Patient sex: F
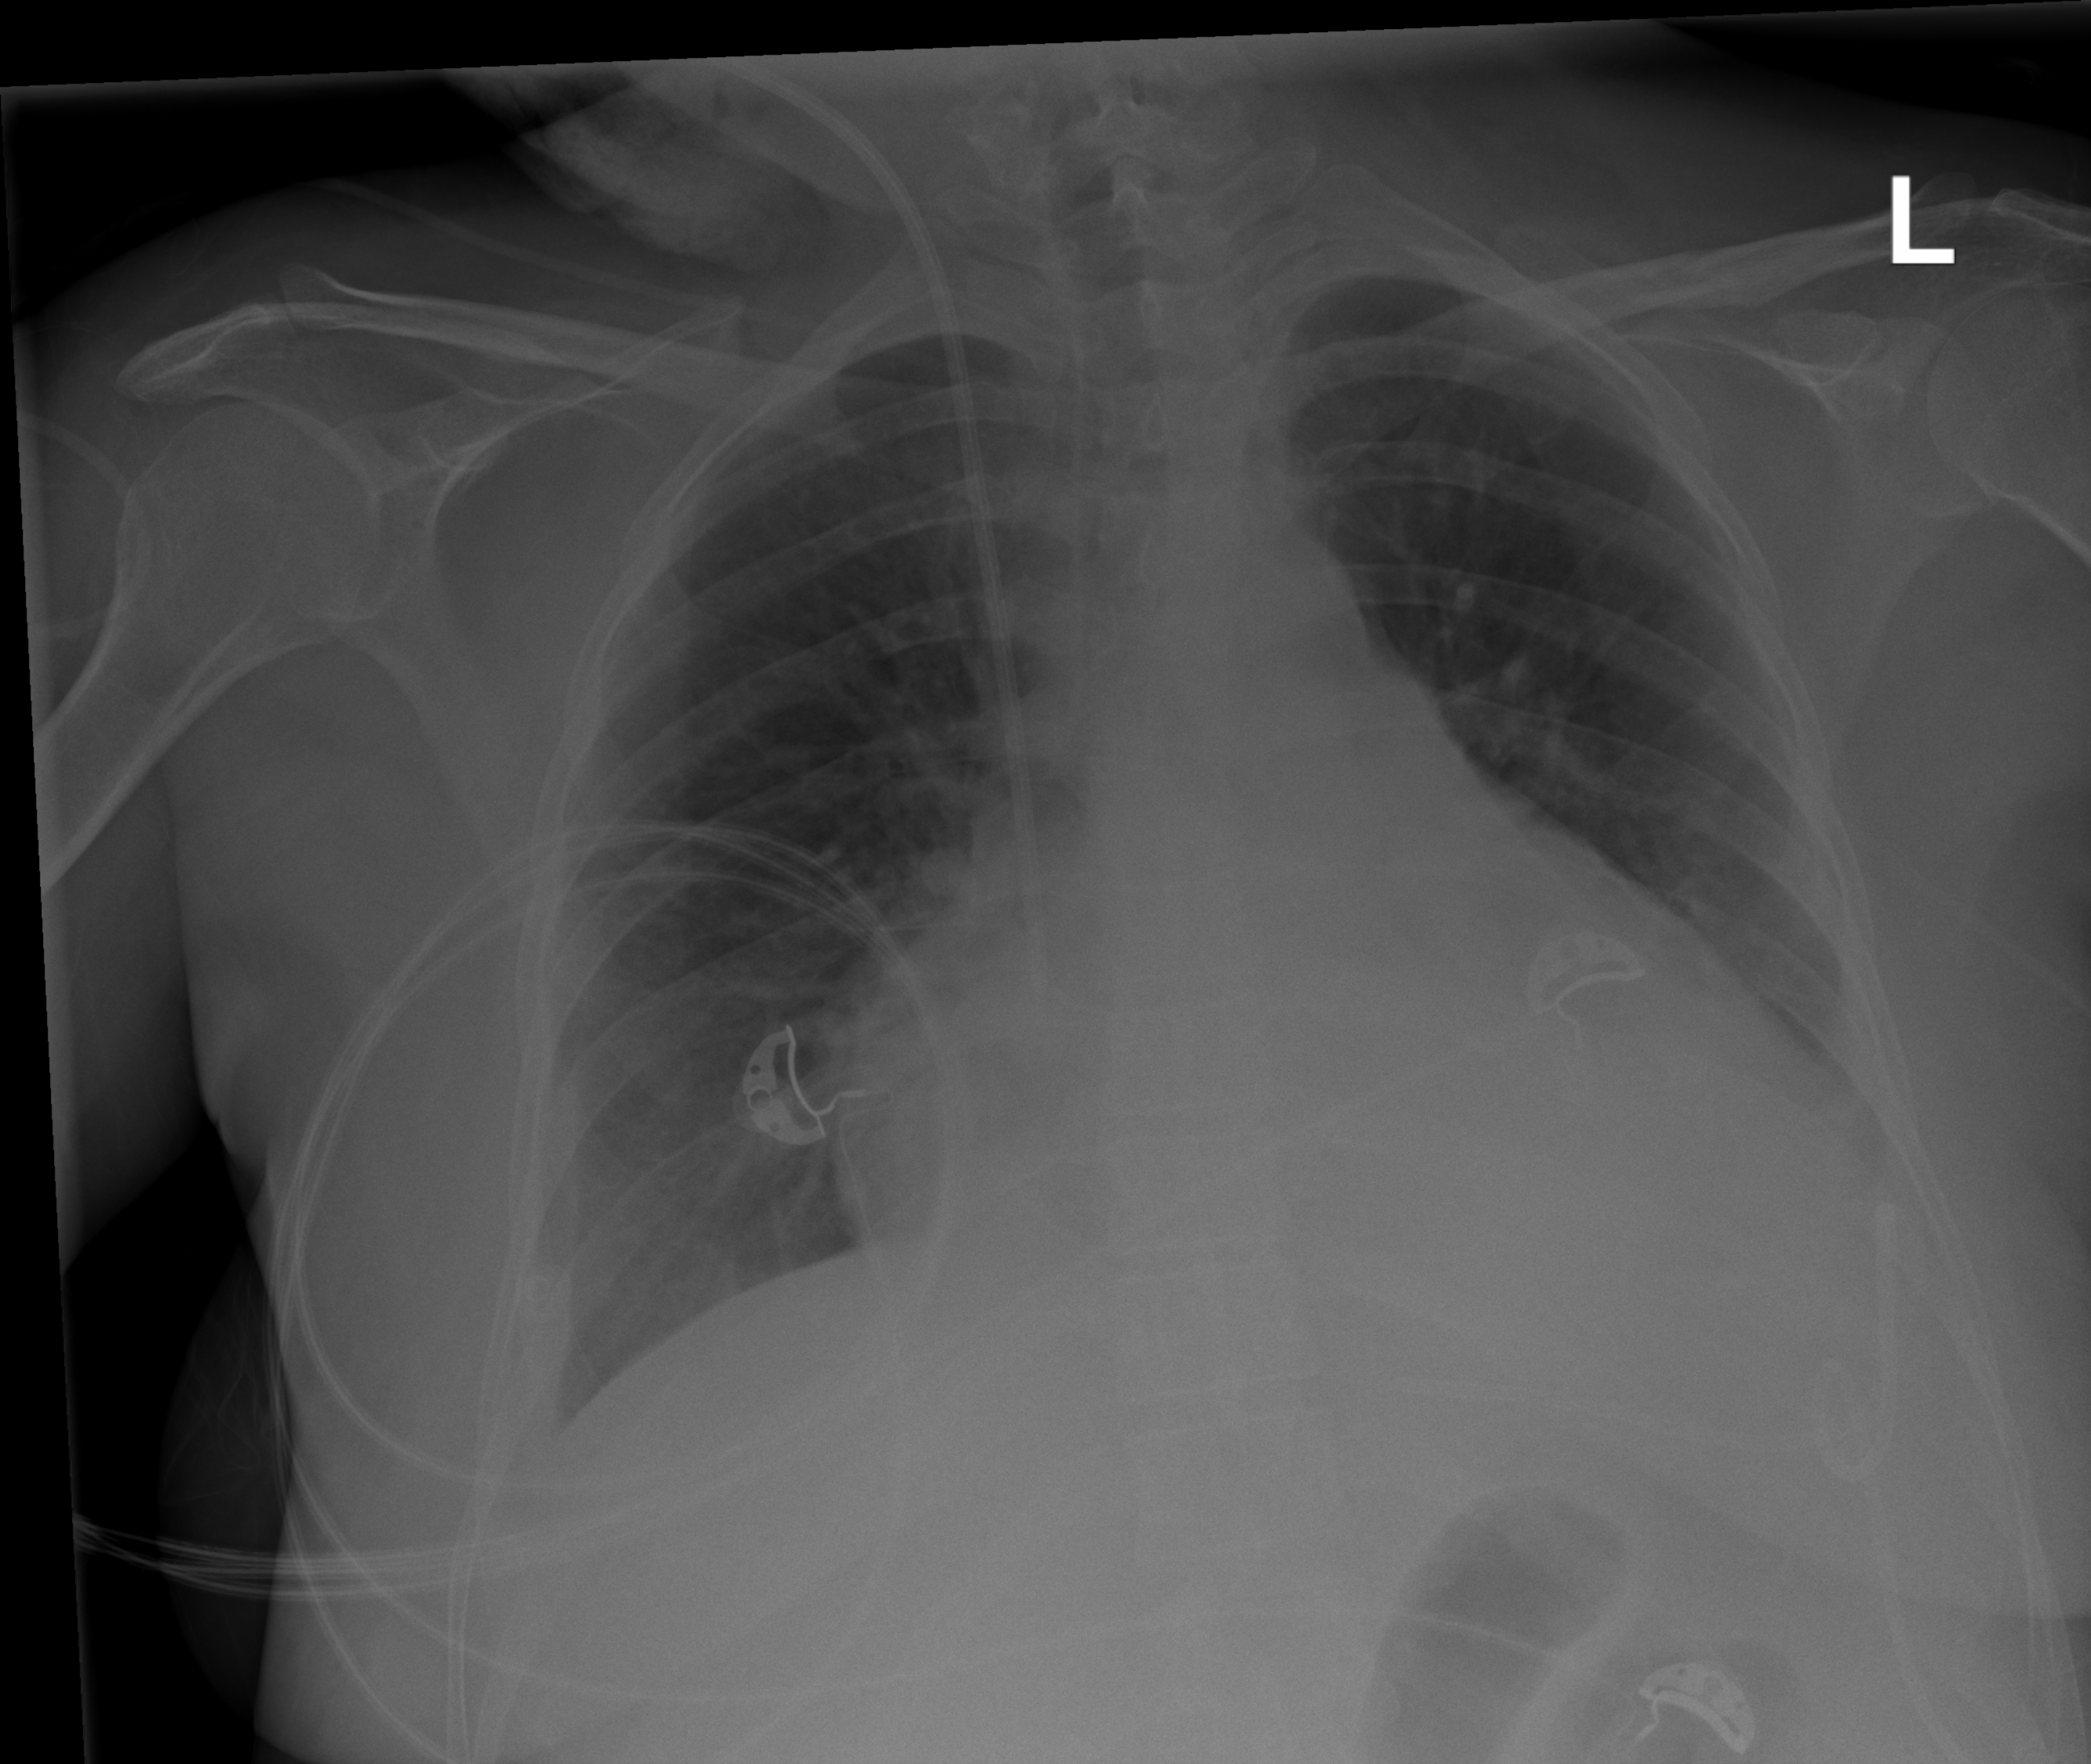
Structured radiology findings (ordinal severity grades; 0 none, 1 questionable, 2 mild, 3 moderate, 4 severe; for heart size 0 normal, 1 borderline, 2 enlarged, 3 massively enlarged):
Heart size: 3
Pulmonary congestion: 1
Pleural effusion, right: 2
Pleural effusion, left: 2
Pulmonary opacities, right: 0
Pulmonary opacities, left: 0
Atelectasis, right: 1
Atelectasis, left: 2